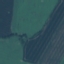
Label: AnnualCrop